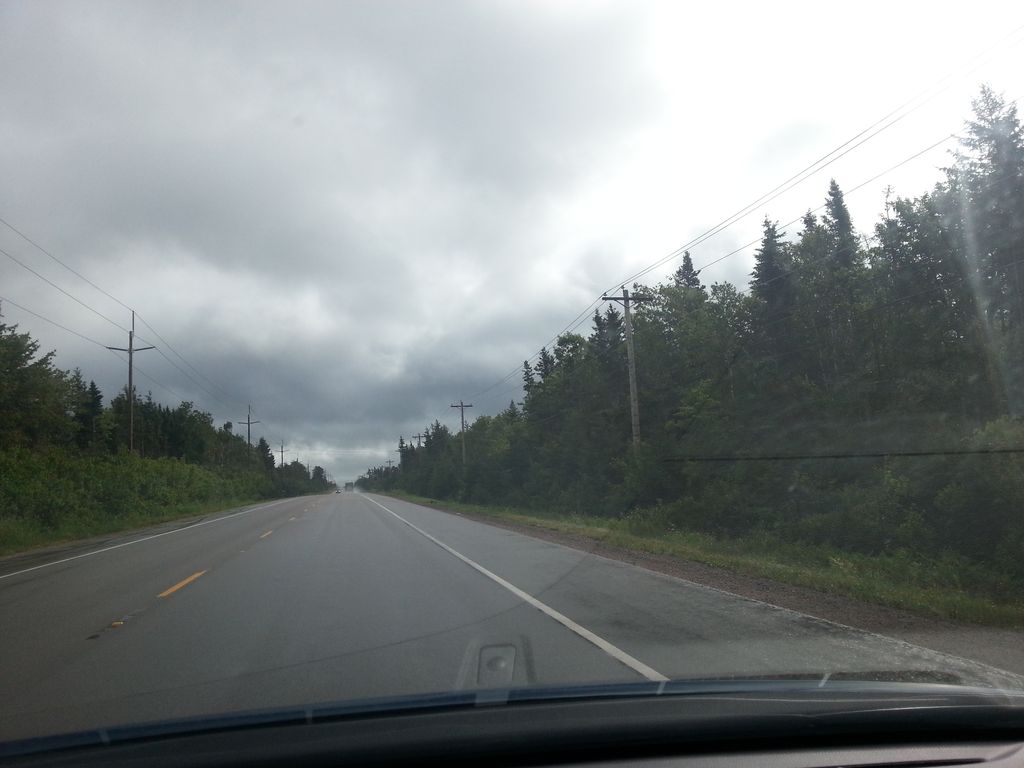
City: charlottetown